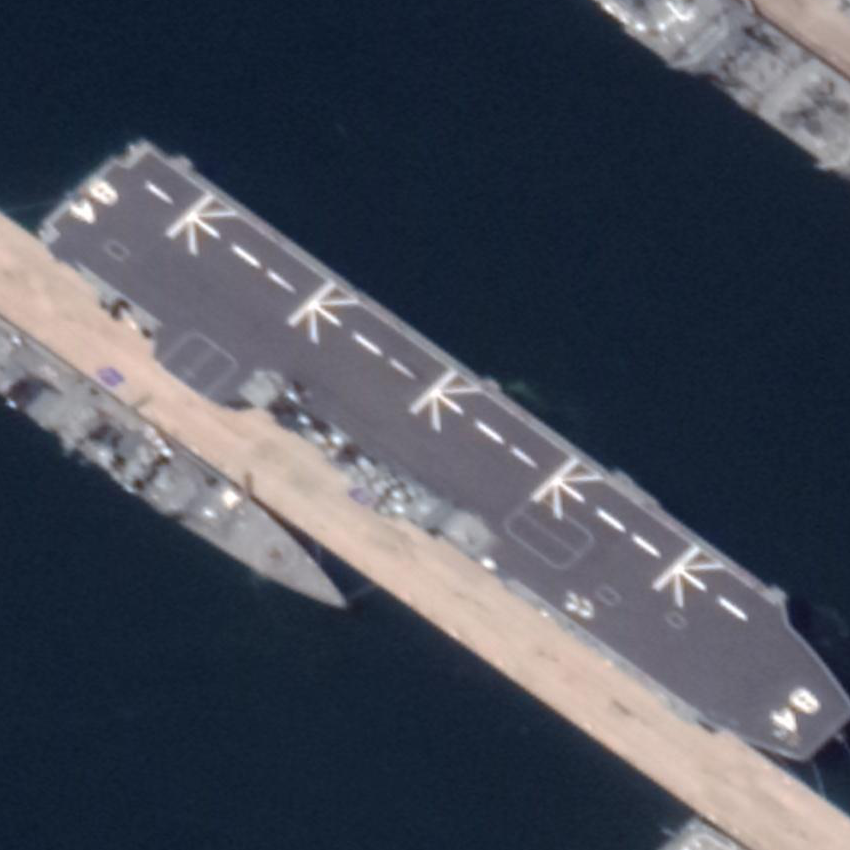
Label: Lzumo-class_helicopter_destroyer